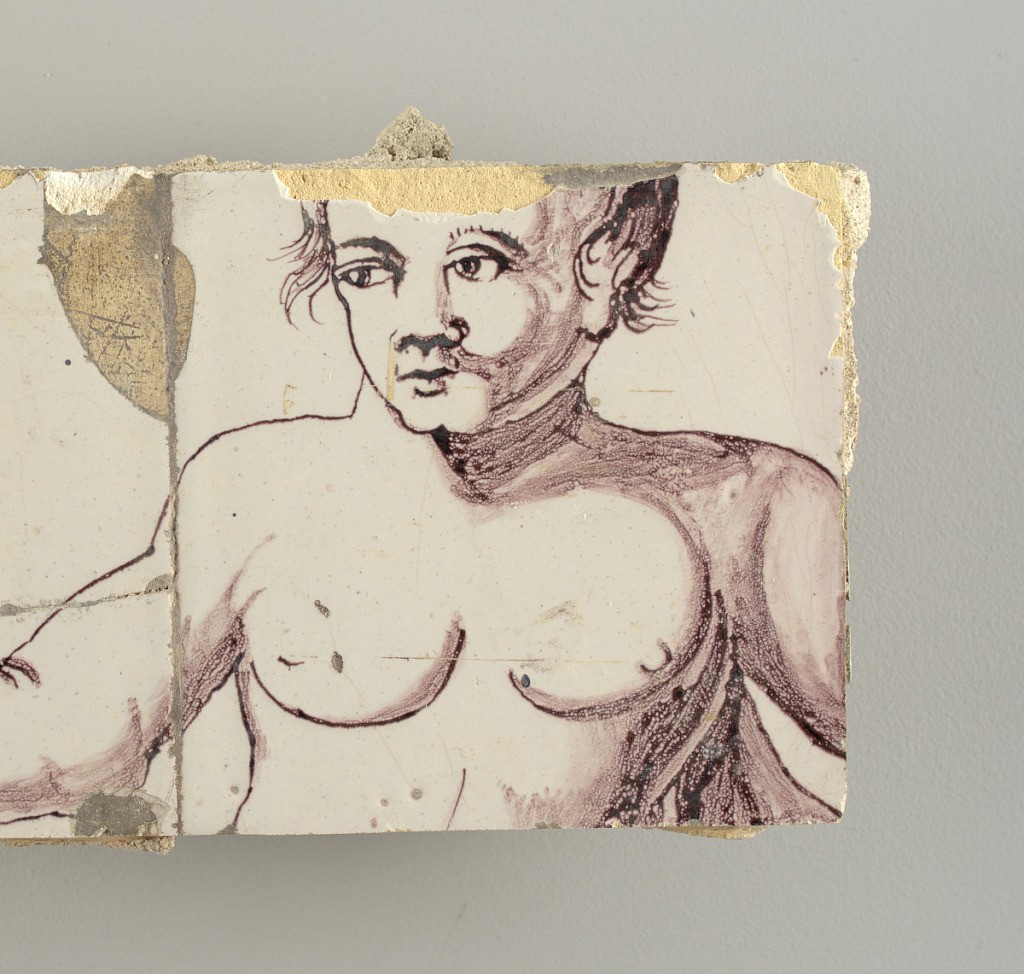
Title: Wall facing
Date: ca. 1725
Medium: tin-glazed earthenware, underglaze
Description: Running design for a frieze or a dado, composed of scrolls of foliage and strapwork, and four repeating motifs--a seated woman in a small upright oval medallion, a putto seated on a rocailled base, and strapwork in axial pattern.  The various panels, A to F, show various repeats of the same design, all being five tiles high and a varying number of tiles wide.